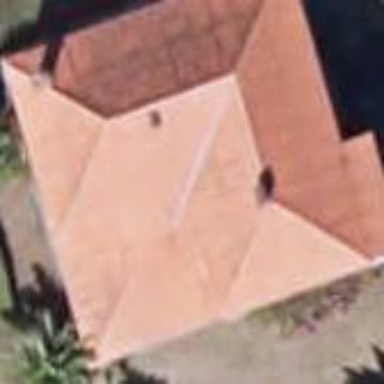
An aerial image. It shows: Simple house.